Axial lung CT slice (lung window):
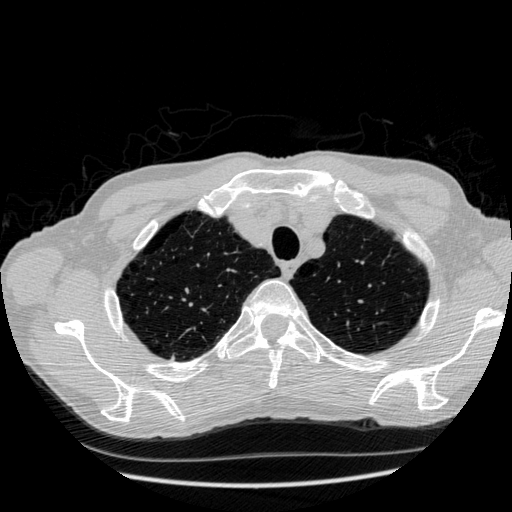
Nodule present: no